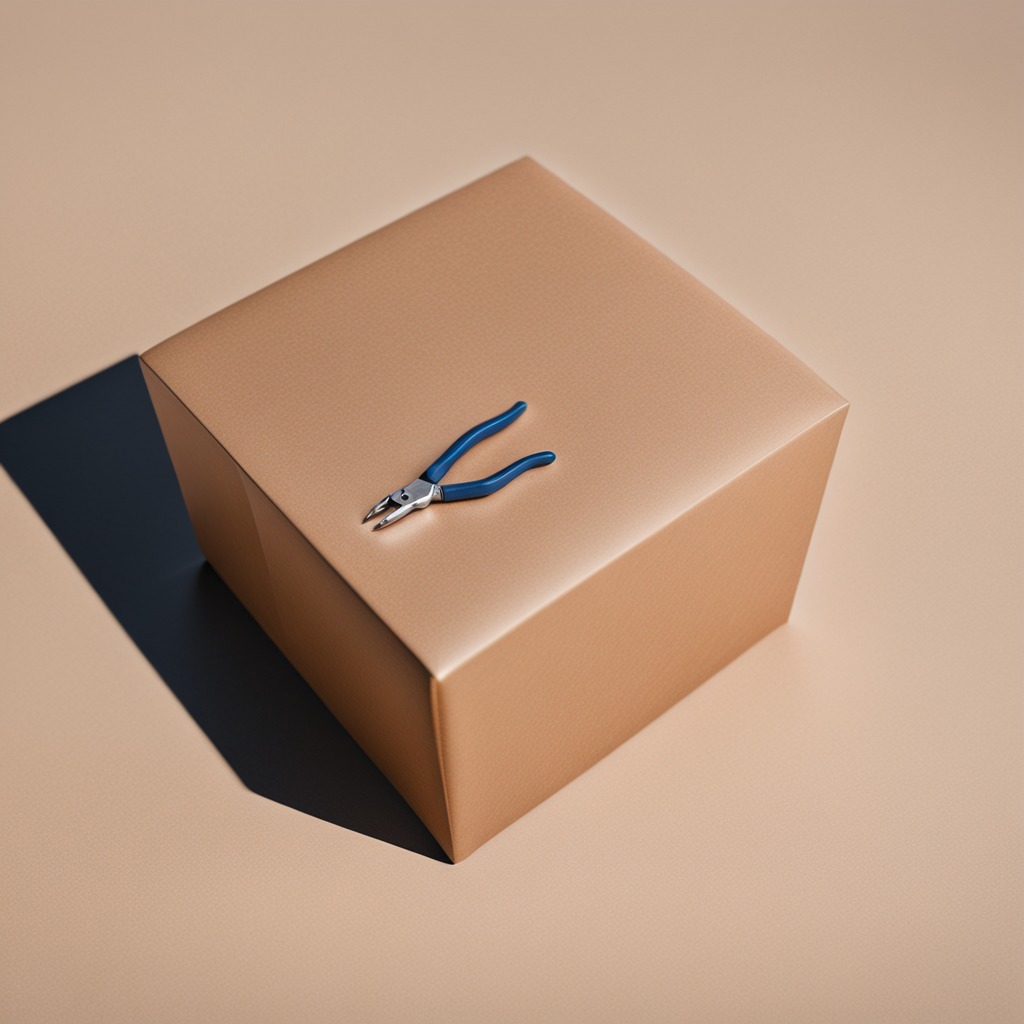
A plier is lying on a cardboard box surface in an outdoor workshop during daytime bright natural light soft shadows slightly creased but